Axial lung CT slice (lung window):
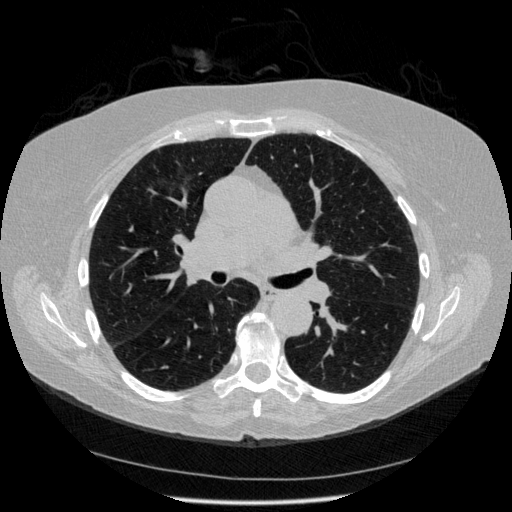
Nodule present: no